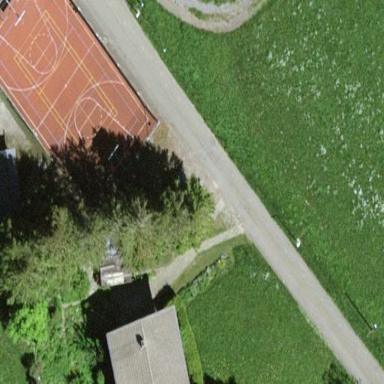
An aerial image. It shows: Basketball court located in leisure land pitch.